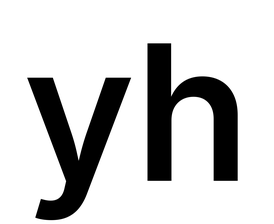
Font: Inter_SemiBold